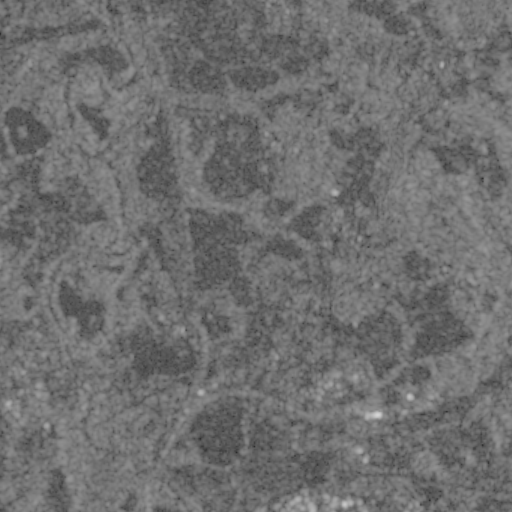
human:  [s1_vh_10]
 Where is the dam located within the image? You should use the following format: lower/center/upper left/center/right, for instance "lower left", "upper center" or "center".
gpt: The dam is located in the center left of the image.
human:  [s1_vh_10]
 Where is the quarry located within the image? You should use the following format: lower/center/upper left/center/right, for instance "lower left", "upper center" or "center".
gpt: The quarry is located in the upper left of the image.
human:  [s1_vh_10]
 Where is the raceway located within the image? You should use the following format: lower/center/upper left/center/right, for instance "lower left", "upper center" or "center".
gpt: The raceway is located in the center left of the image.
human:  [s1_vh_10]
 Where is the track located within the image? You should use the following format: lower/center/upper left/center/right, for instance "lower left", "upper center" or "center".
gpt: The track is located in the lower left of the image.
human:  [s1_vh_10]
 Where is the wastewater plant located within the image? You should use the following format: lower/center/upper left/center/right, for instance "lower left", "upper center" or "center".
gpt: The wastewater plant is located in the center left of the image.
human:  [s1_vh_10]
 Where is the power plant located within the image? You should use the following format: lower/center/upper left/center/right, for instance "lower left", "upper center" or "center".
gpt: There is no power plant in the image.

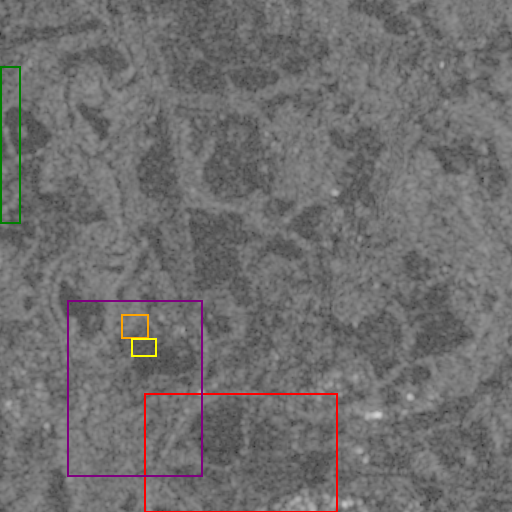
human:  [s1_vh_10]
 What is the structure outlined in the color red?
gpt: The structure outlined in red is a crop field.
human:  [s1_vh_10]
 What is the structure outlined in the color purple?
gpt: The structure outlined in purple is a park.
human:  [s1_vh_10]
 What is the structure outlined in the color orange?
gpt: The structure outlined in orange is a parking lot.
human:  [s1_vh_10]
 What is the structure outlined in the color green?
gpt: The structure outlined in green is a quarry.
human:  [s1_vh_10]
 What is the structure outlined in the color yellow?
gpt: The structure outlined in yellow is a track.
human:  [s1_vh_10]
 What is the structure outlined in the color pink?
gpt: There is no pink outline.